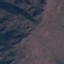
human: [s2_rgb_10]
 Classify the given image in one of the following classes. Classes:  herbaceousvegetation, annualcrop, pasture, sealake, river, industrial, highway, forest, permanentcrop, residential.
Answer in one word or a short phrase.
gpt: HerbaceousVegetation